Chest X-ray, AP view. Patient: 58 years old, sex M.
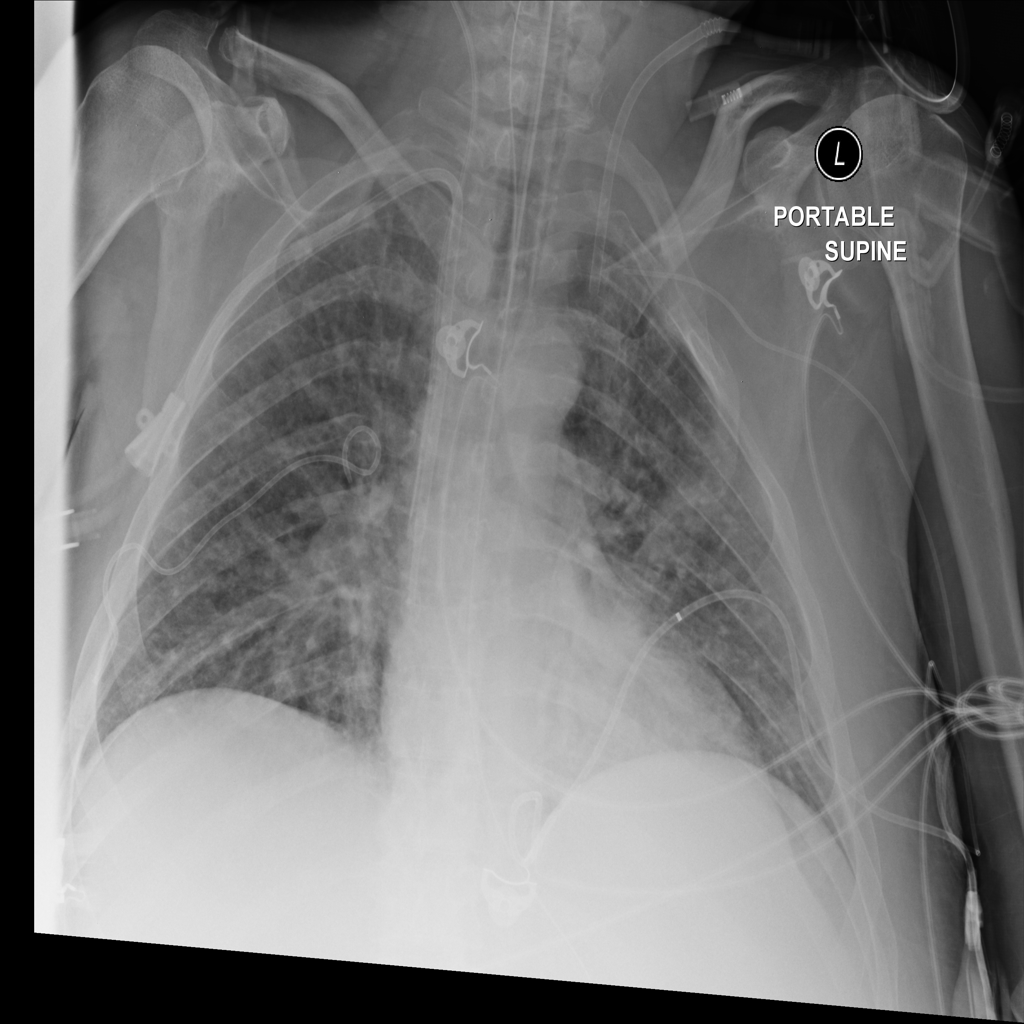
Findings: No Finding